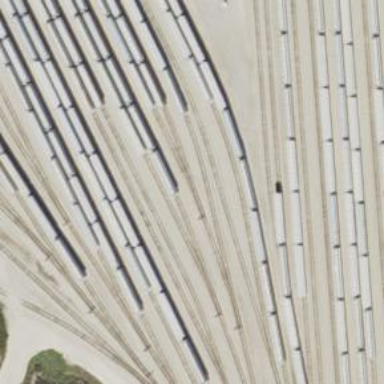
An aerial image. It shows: Railway spur service.